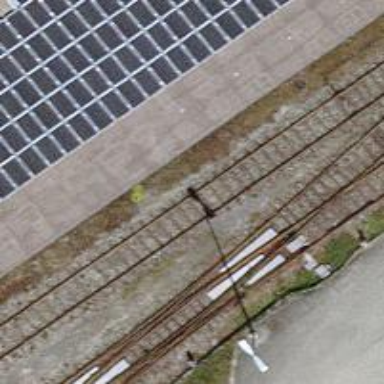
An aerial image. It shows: Rail spur service.